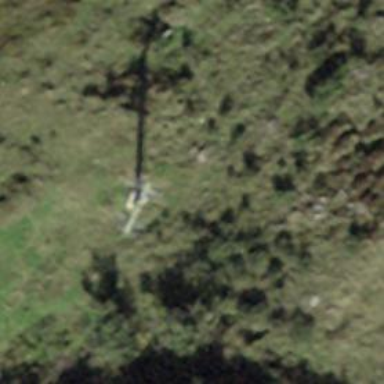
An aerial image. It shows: Pylon for aerialway.